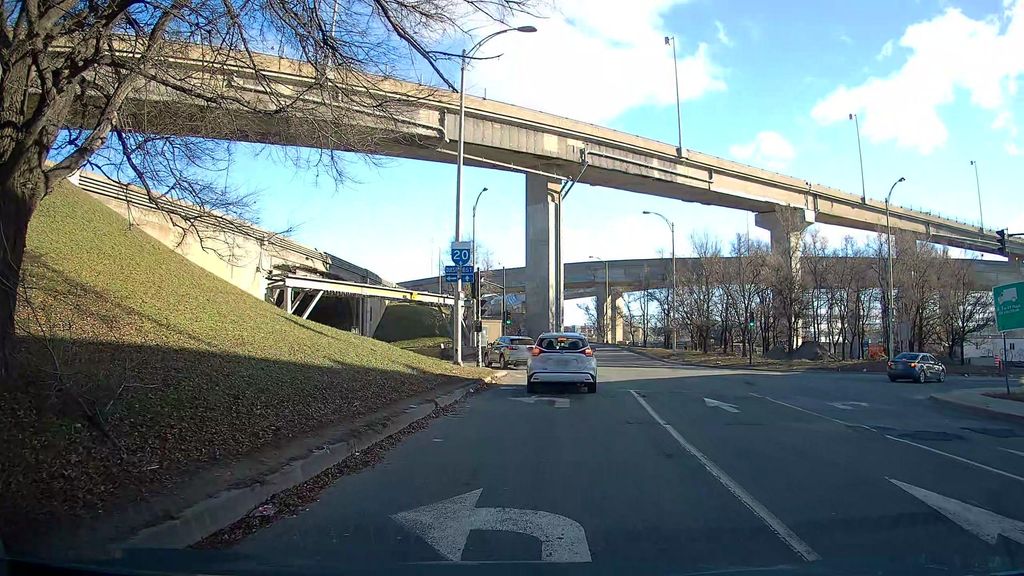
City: montreal